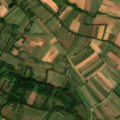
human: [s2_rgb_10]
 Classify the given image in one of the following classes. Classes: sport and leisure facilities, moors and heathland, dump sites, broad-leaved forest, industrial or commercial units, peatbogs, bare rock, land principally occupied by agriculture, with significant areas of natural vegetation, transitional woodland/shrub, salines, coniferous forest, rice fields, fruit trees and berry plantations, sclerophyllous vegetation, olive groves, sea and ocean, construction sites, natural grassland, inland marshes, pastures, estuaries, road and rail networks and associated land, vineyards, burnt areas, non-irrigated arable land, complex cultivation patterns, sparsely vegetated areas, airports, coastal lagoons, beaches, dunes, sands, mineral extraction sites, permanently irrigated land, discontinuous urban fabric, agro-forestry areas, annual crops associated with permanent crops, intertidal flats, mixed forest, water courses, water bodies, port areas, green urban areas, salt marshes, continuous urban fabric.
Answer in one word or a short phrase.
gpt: non-irrigated arable land, complex cultivation patterns, land principally occupied by agriculture, with significant areas of natural vegetation